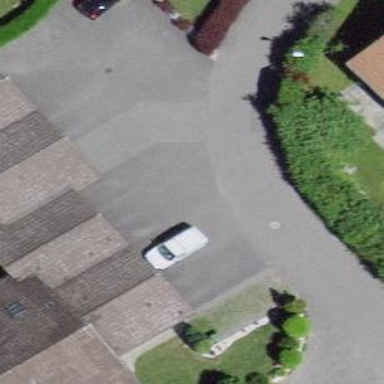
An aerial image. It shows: Garage building with roof made of roof tiles.